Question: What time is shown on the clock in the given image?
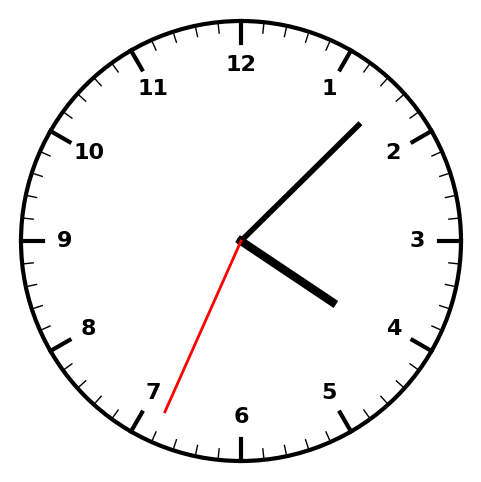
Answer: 04:07:34